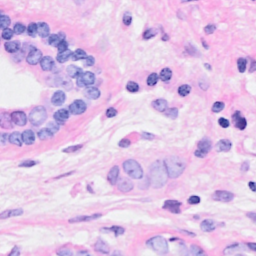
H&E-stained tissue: Breast